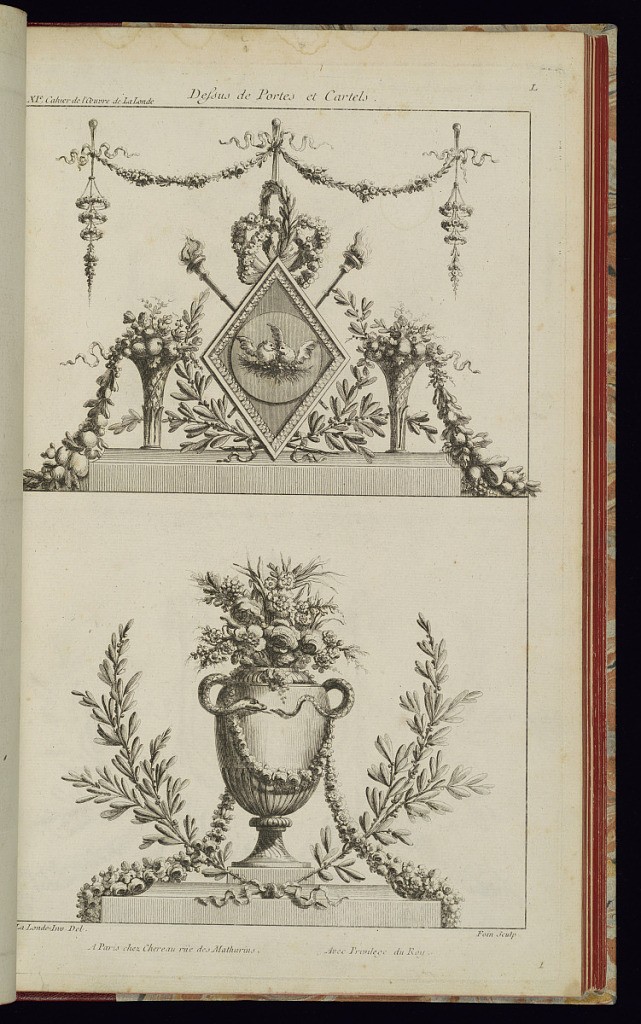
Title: Overdoor Designs
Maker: Richard de Lalonde, French, active 1780–96
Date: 1775-1788
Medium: Etching on off-white laid paper
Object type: Print
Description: Two overdoor designs. The overdoor on top features a lozenge at the center with an image of a pair of doves in the center. Two lit torches cross behind the lozenge, while baskets of fruits frame either side. The overdoor below has a large oval vase with crossing snakes as handles, and a bouquet of flowers emerging from its mouth. The plate is signed and numbered.